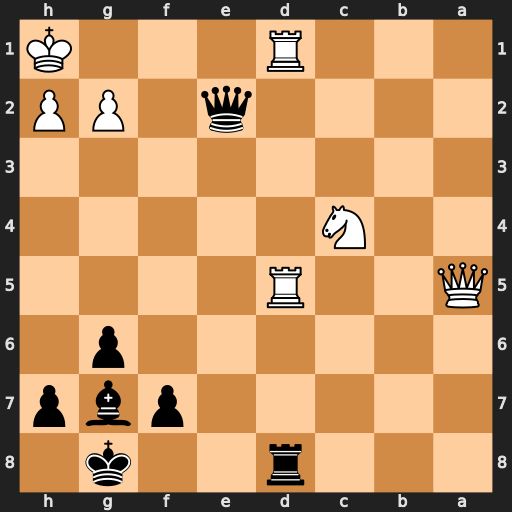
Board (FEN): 3r2k1/5pbp/6p1/Q2R4/2N5/8/4q1PP/3R3K
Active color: b
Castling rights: -
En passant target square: -
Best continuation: Qxd1+ Rxd1 Rxd1+ Qe1 Rxe1#